Question:
In Base adapter, I have used some imageview, can I change the image src in activity?
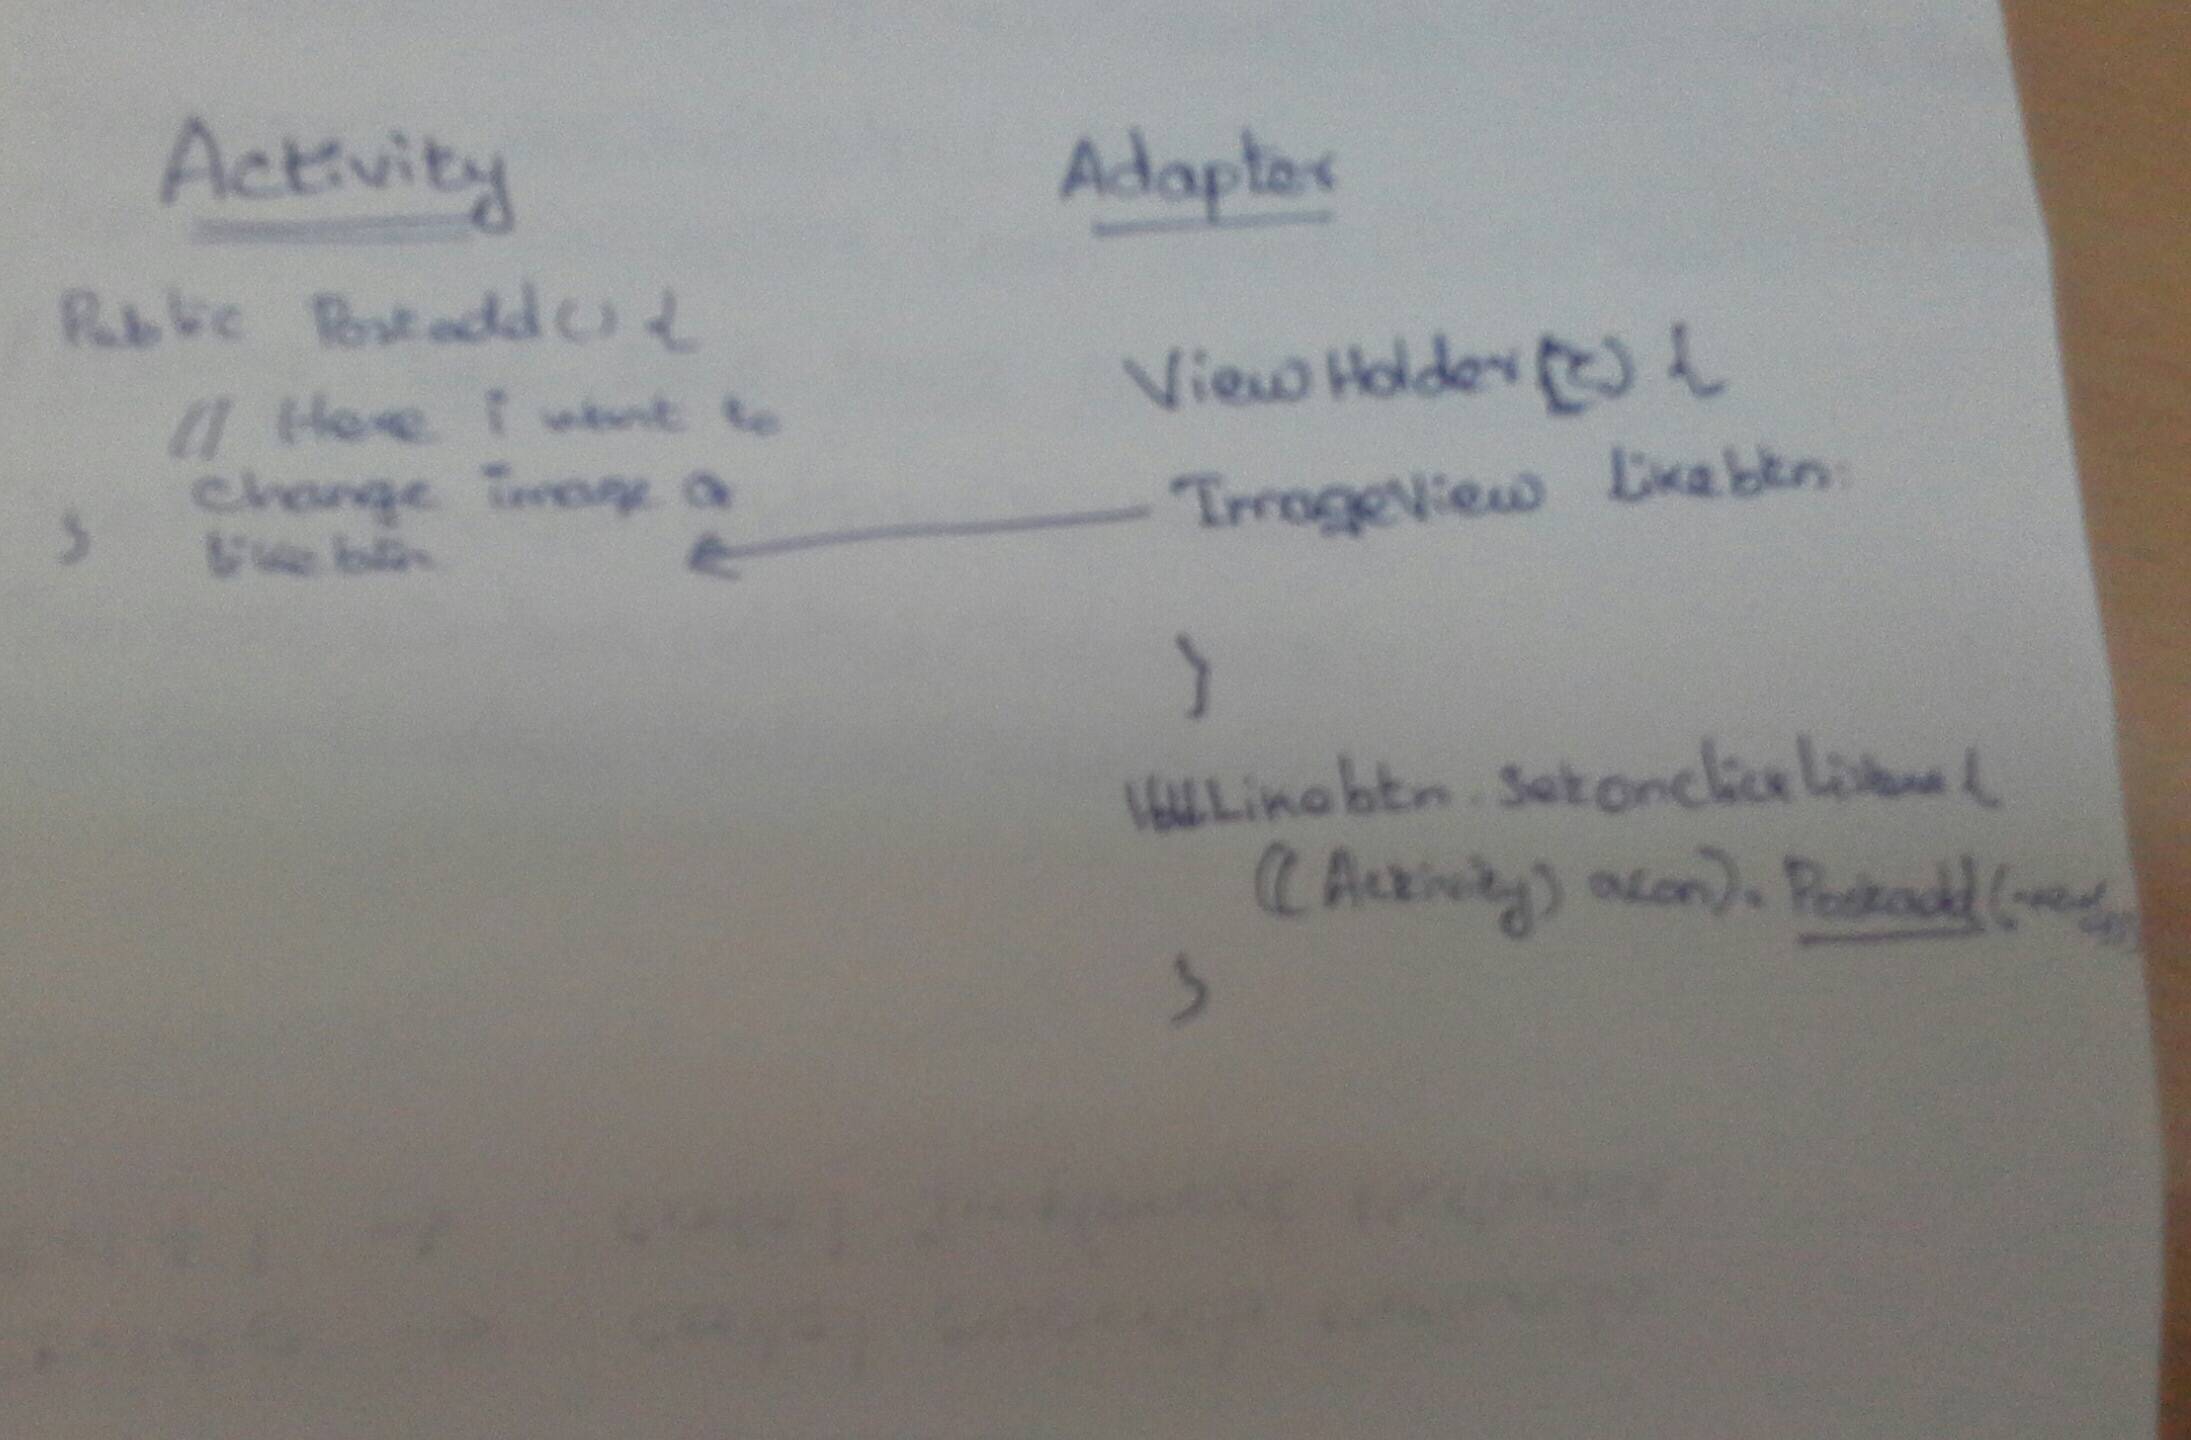
Answer: You should not access the adapter views directly in activity. Write a method in adapter instead. Call adapter.change image from your activity.
'''
public void changeImage(int imgResId) {
likeButton.setImageResource(imgResId);
}
'''